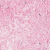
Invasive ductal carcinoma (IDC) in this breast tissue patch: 0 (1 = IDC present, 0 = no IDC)